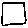
Label: square